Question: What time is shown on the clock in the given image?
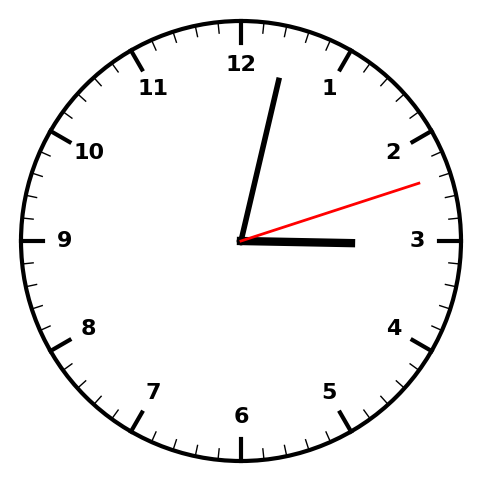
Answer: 03:02:12